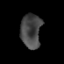
Tissue: prostate
Cell type: T cells
Senescence score: 0.349
Nuclear area (px): 677
Mean DAPI intensity: 71.591